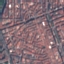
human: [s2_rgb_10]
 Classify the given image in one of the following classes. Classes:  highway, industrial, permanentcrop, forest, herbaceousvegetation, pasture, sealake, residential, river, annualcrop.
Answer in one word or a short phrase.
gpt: Residential